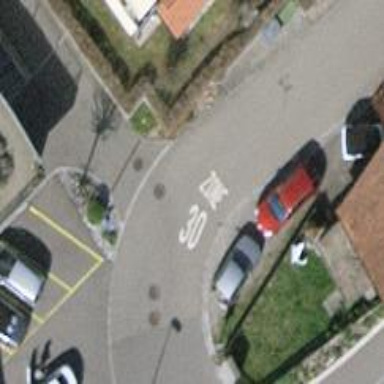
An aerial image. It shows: Residential road with asphalt surface and no sidewalks.